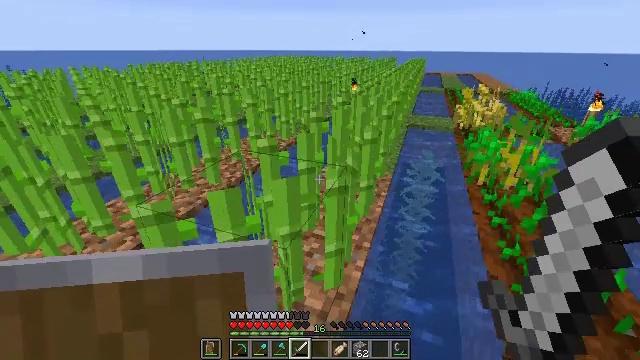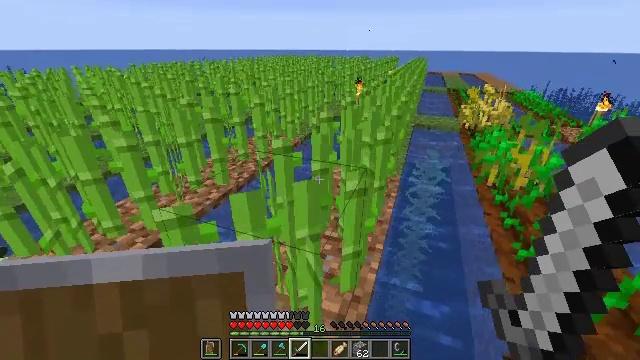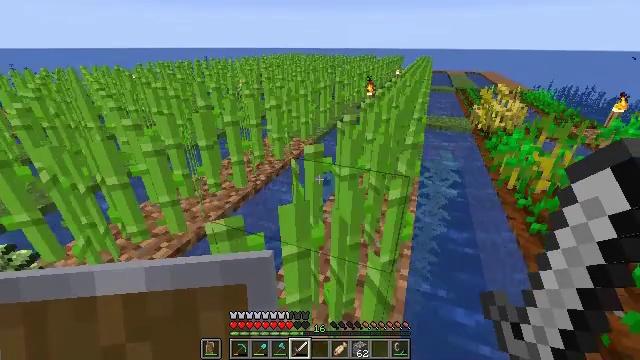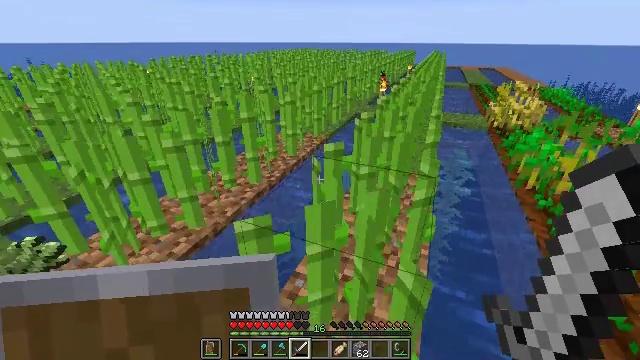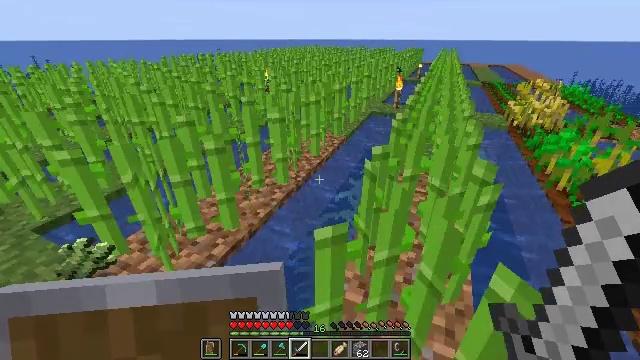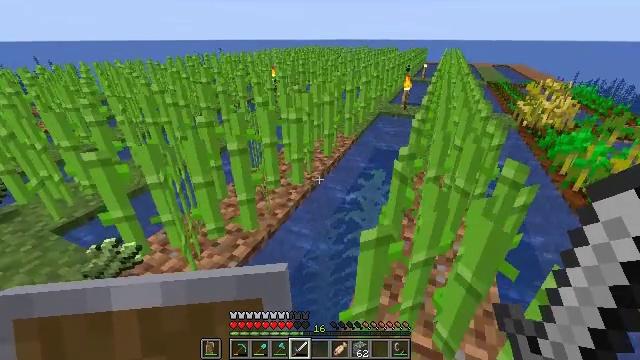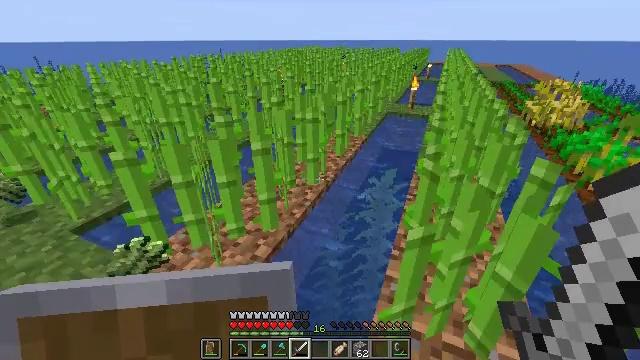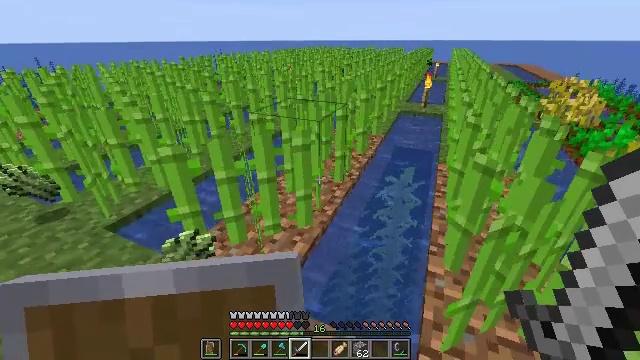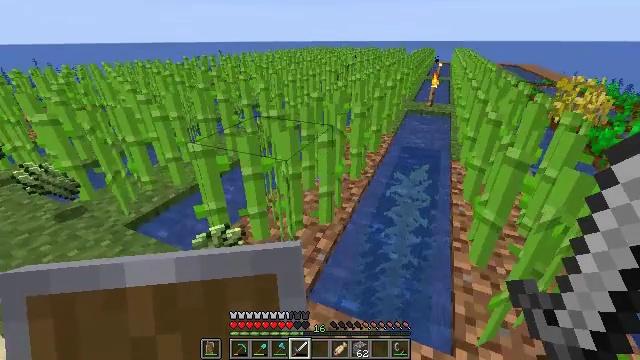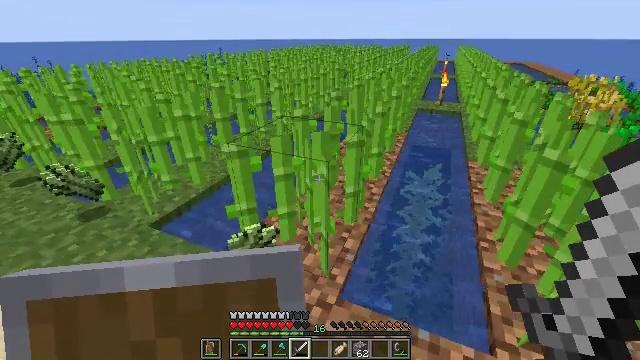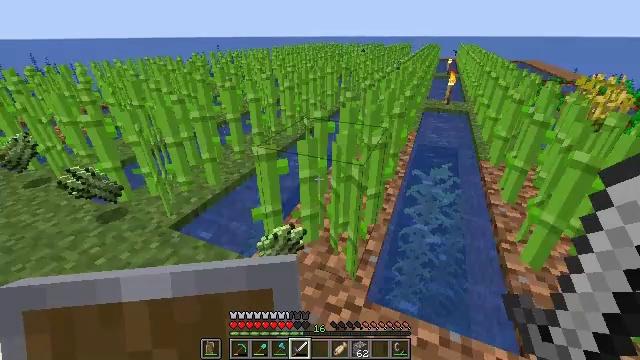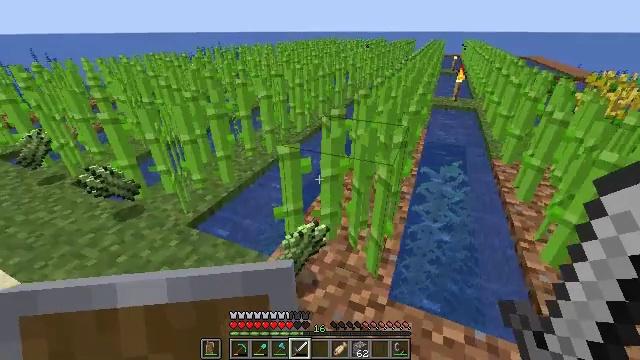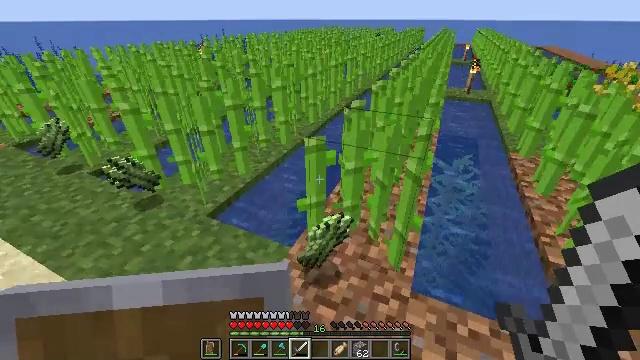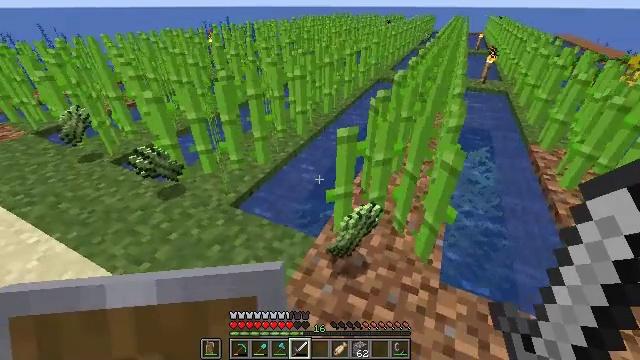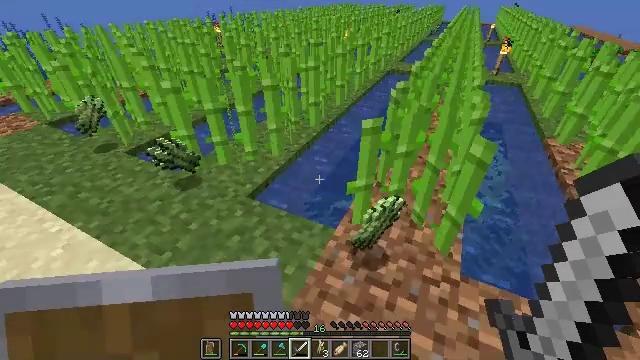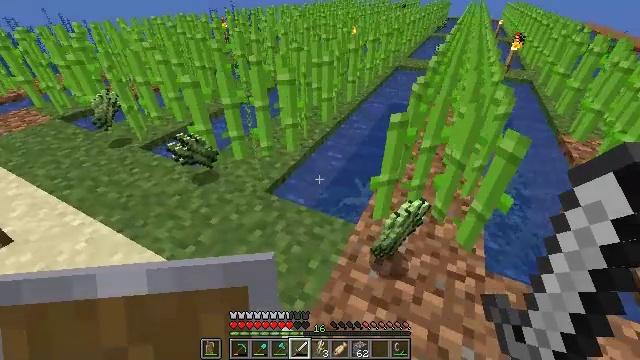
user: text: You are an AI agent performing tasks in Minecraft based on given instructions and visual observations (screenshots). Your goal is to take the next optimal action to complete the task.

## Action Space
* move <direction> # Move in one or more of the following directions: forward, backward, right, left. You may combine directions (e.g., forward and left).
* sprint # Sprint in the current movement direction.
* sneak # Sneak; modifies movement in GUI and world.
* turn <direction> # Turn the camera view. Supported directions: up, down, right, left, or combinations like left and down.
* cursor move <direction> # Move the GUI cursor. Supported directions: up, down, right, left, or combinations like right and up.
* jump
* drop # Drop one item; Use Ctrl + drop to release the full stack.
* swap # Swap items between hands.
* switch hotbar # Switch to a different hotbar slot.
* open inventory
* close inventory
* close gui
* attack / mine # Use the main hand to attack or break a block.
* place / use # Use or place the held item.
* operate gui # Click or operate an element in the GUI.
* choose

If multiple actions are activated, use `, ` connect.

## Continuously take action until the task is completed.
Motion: motion action
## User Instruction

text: Harvest kelp from the ocean.
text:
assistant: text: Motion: move left
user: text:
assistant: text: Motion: move left
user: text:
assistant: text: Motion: move left, turn left
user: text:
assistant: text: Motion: move left
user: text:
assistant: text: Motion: move left
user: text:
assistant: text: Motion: move left
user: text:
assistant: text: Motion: move left
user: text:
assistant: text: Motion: move left
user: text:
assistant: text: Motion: move left
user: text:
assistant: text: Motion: move left
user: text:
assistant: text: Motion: move left
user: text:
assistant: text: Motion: move left, turn down
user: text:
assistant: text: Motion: move left, turn down
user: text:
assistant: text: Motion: move left, turn down
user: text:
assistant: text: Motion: move left
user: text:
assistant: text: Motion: move forward and move left
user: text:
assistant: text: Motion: move forward and move left
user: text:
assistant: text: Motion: move forward and move left
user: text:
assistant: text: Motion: move forward and move left
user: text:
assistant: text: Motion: move left
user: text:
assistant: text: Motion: no_op
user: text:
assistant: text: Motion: turn right and down
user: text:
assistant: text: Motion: turn right and down
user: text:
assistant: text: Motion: turn right
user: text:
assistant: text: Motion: move forward
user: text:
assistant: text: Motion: move forward, turn left
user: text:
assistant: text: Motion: move forward
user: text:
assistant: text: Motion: move forward
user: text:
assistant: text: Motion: move forward
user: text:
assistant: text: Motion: move forward